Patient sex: M
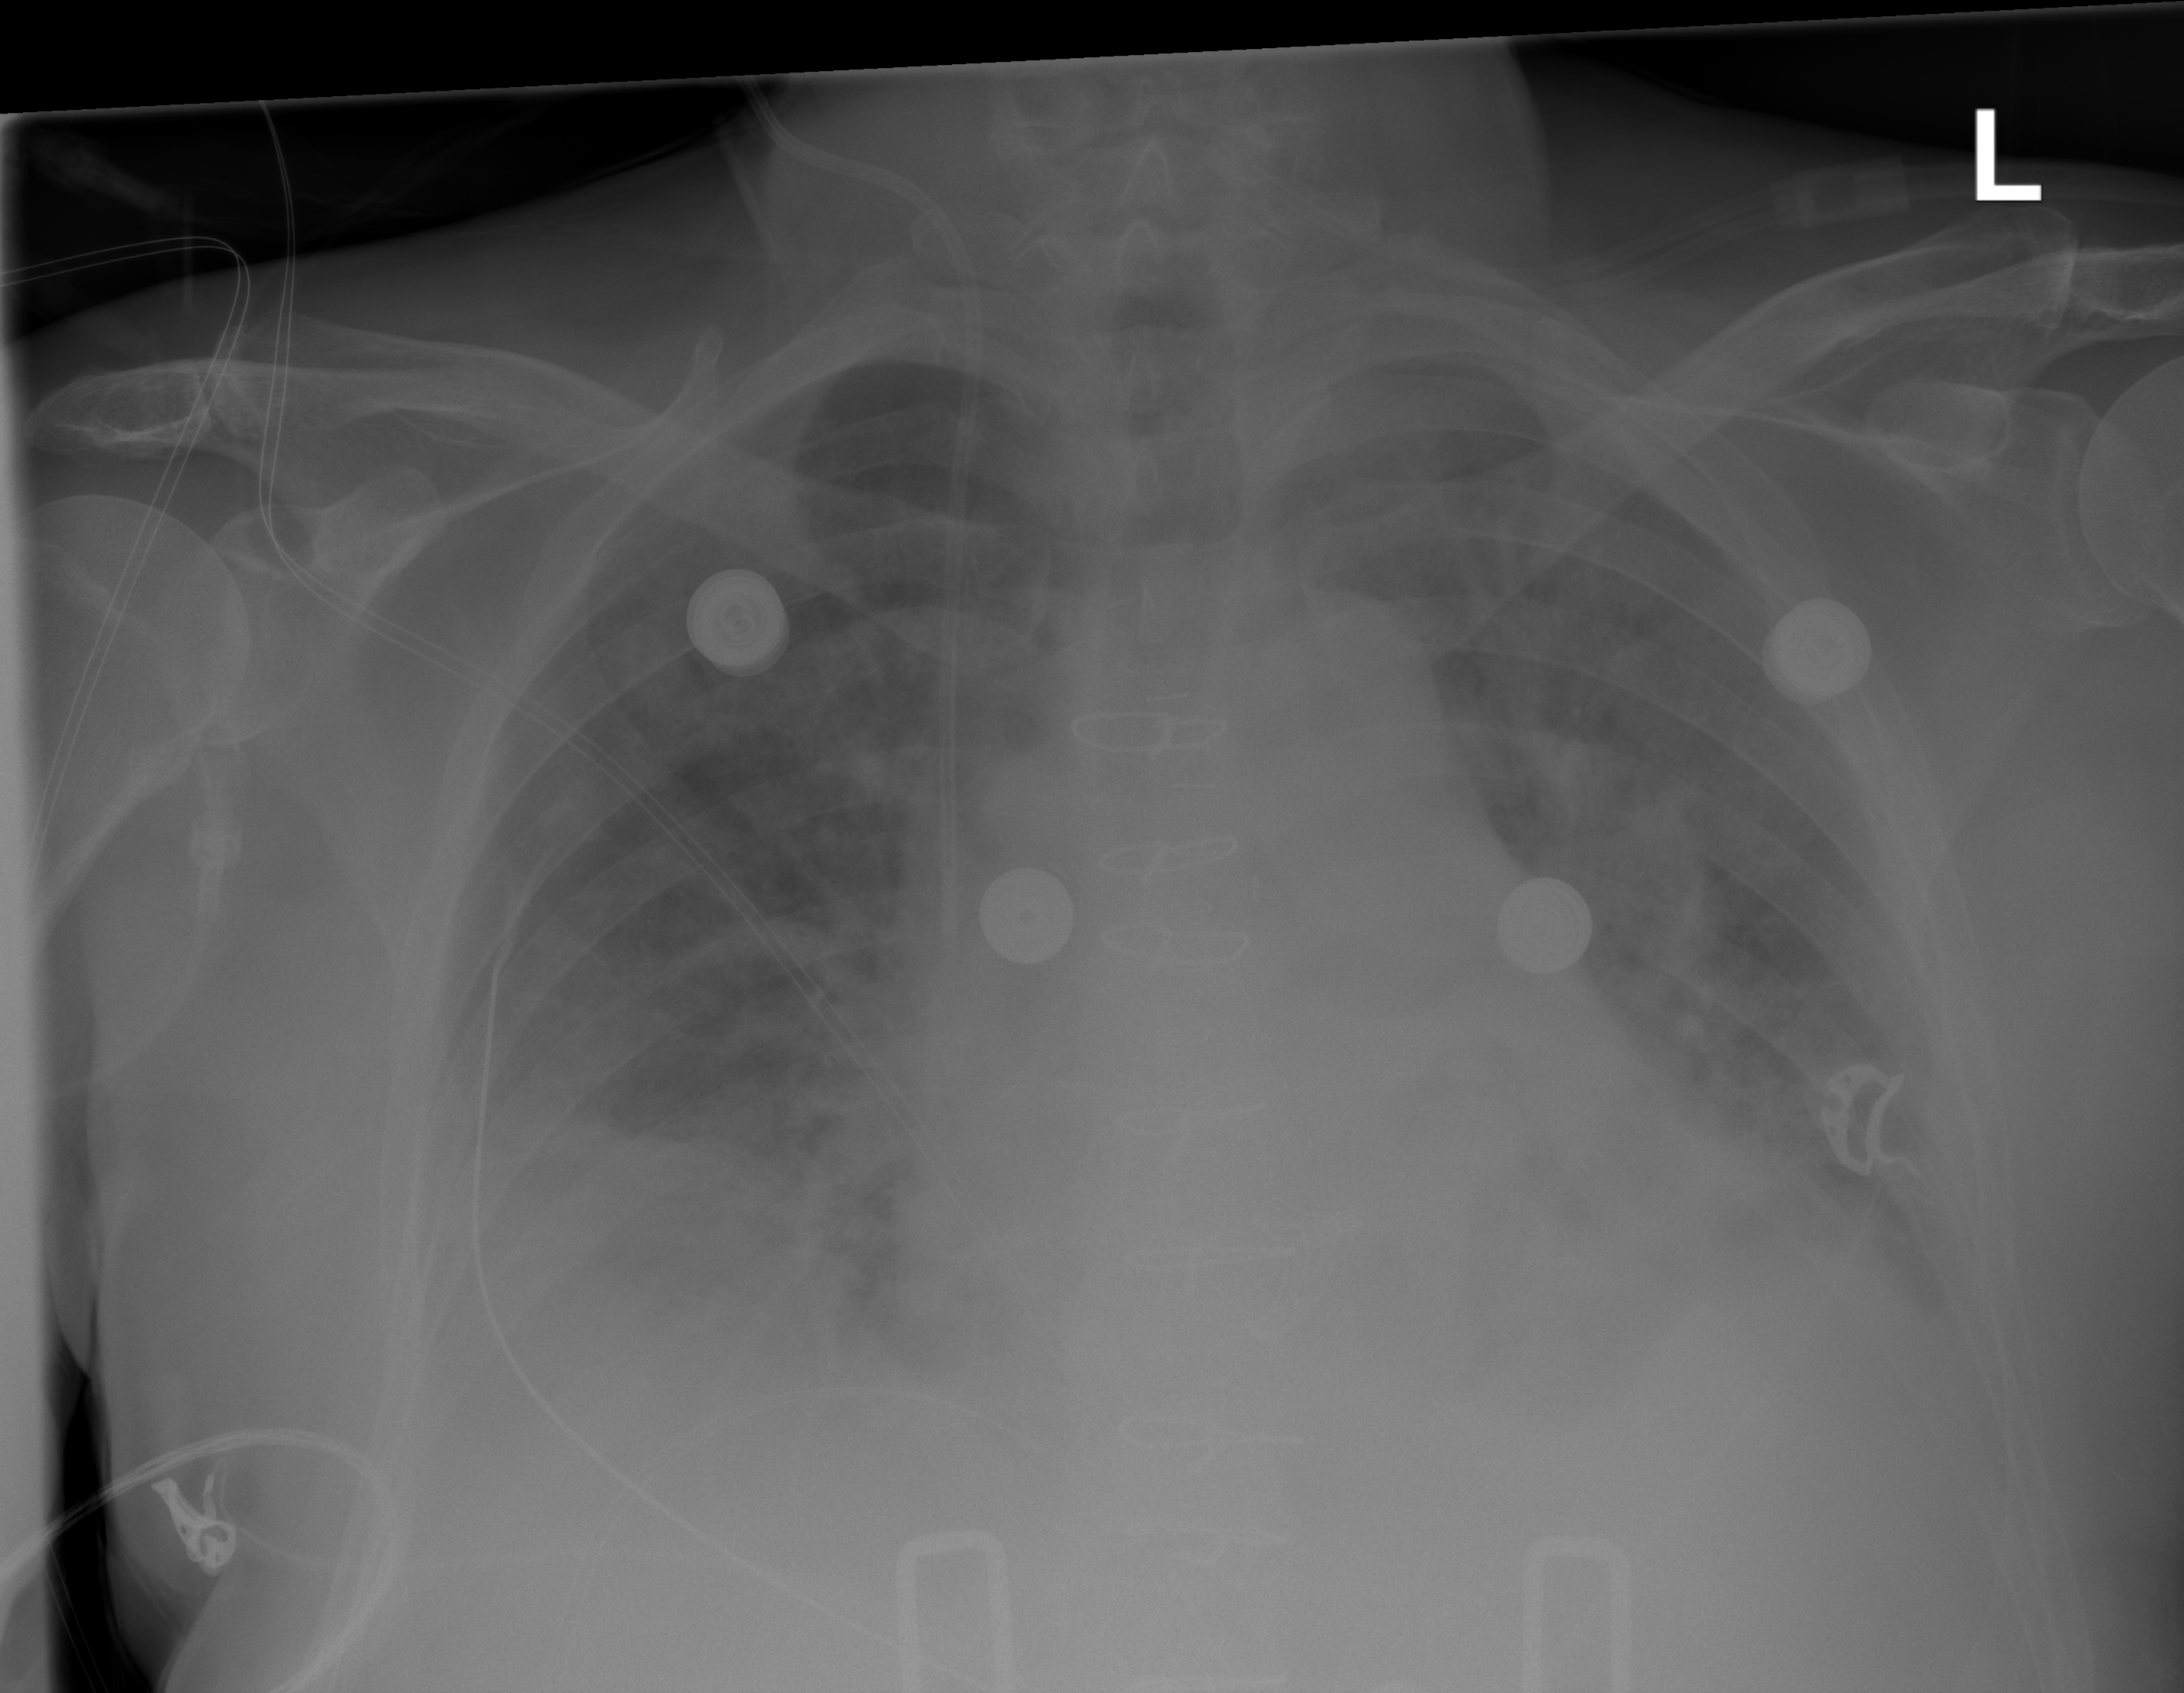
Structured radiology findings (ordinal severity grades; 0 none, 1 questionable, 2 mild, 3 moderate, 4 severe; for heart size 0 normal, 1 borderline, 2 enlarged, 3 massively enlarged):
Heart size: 2
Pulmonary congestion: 2
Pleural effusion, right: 3
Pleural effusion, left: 2
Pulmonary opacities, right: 2
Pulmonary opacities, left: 0
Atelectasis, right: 2
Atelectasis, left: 2